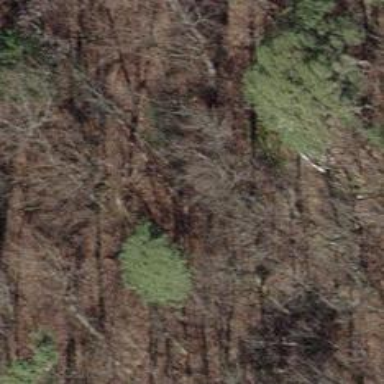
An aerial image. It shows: Deciduous broadleaved tree.